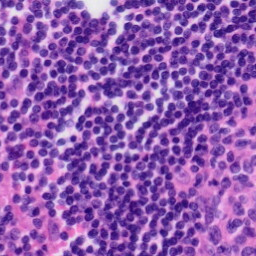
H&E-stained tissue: Tonsil